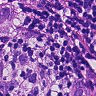
Metastatic tissue present: yes